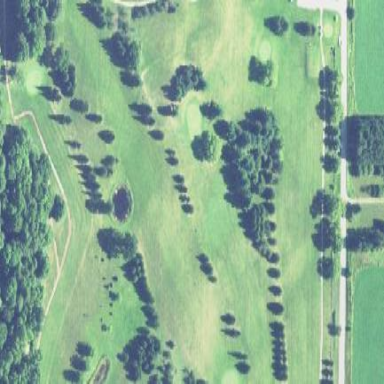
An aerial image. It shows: Golf course.